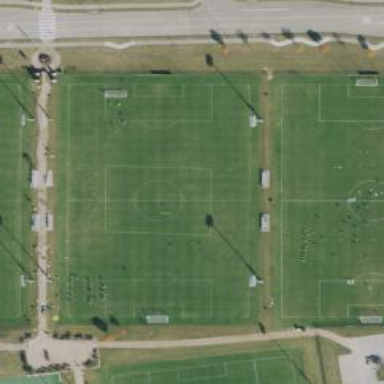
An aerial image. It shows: Soccer pitch for outdoor sports and leisure activities.